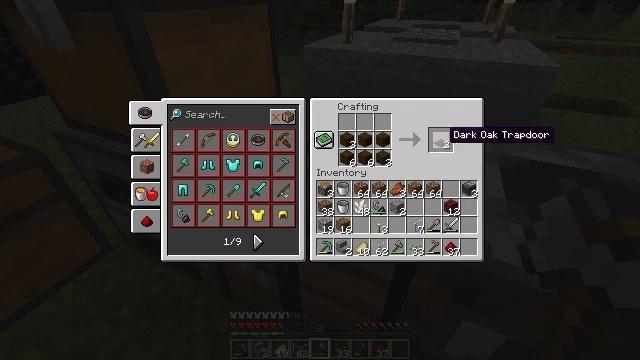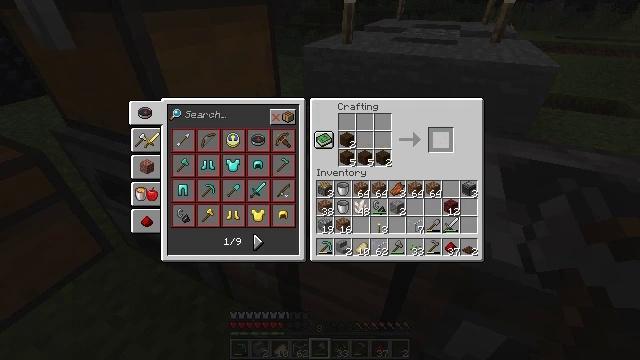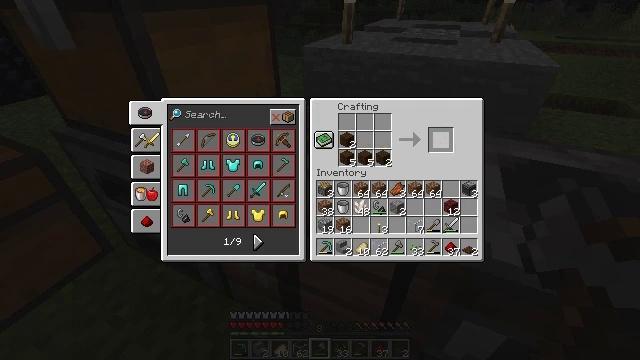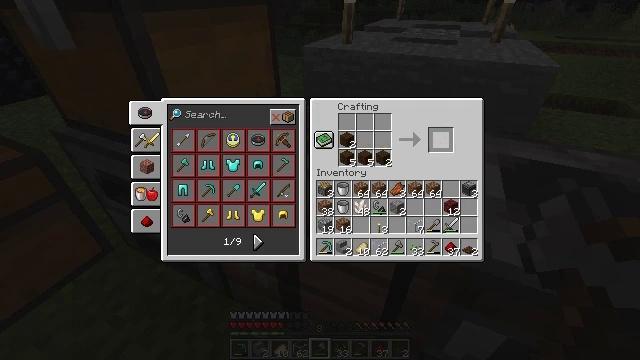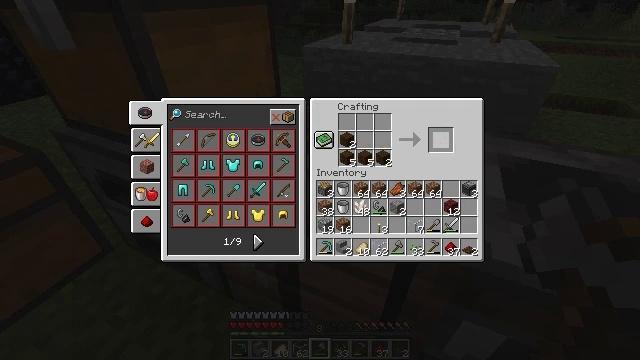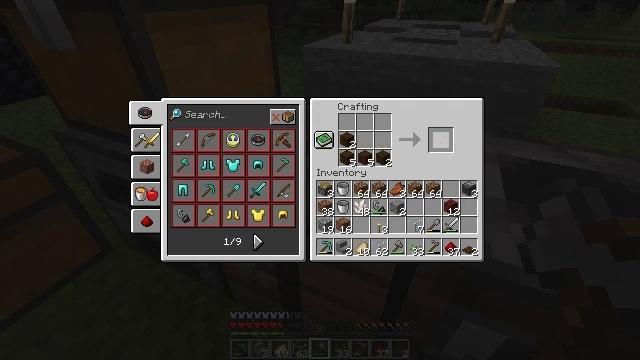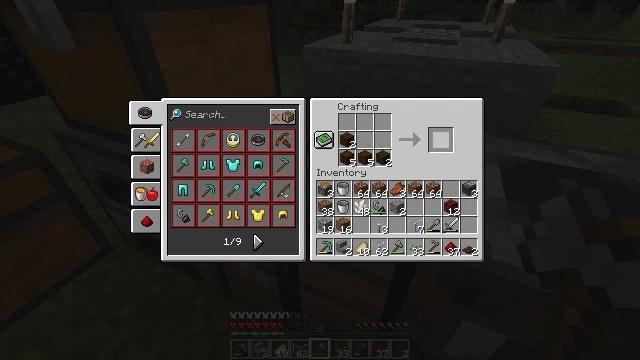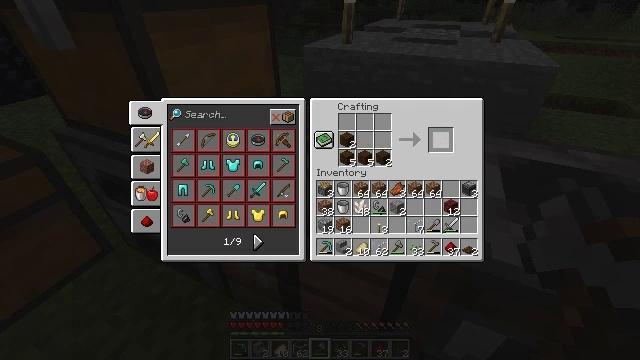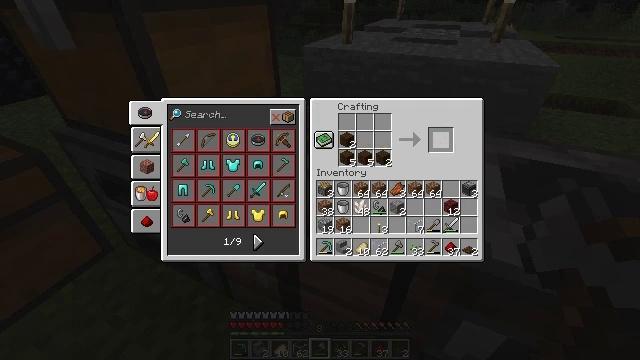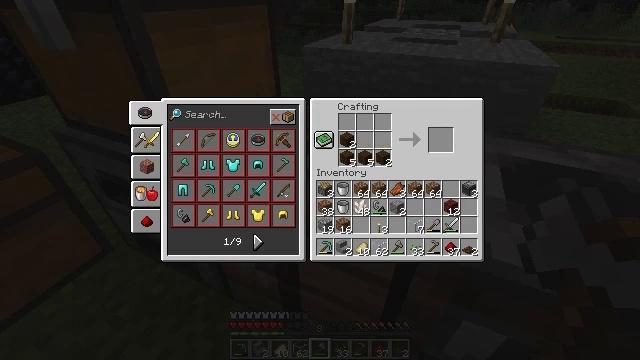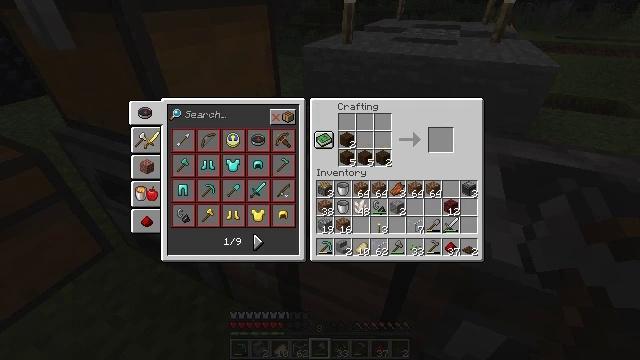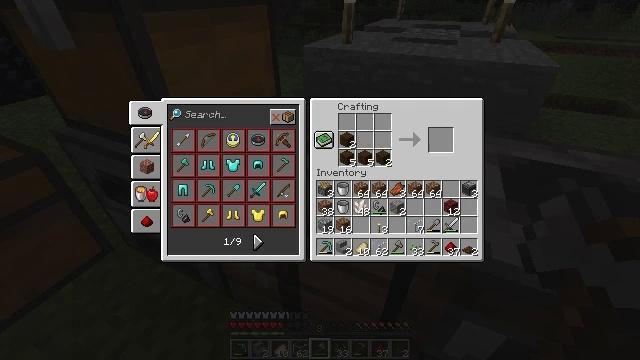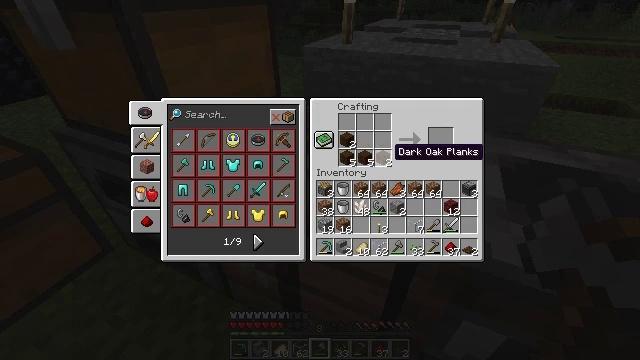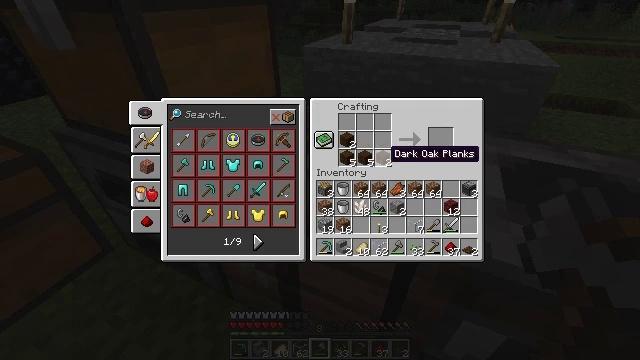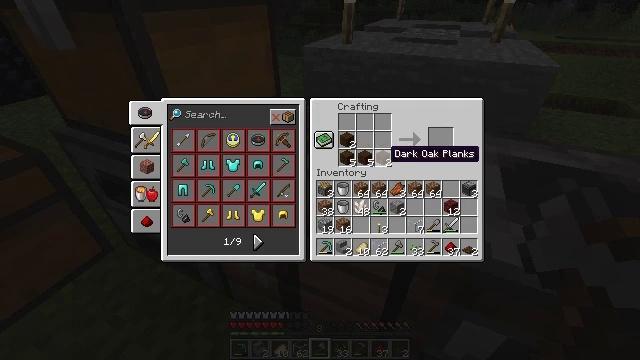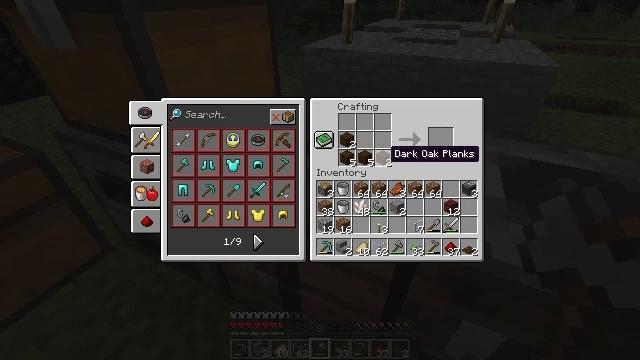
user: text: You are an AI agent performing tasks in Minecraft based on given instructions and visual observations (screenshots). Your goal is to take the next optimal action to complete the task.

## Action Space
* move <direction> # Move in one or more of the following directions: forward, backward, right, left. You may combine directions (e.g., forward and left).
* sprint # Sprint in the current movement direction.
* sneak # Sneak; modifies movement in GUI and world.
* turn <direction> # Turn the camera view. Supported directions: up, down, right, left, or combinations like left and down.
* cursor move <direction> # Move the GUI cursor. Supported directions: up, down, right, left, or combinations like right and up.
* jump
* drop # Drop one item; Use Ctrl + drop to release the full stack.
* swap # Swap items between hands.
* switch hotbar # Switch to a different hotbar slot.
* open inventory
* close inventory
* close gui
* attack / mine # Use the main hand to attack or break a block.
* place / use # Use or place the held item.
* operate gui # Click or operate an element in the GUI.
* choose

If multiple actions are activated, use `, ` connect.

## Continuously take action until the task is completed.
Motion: motion action
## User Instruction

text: Make a dark oak trapdoor.
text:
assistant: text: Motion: sneak, attack / mine
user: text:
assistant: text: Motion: sneak, attack / mine
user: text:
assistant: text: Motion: sneak, attack / mine
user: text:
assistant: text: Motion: sneak
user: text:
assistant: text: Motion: sneak
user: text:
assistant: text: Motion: sneak
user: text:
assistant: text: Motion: sneak
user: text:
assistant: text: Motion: sneak
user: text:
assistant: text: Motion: sneak, turn left
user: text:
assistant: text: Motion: turn left
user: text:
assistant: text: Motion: turn left
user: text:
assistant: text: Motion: turn left
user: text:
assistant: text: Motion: no_op
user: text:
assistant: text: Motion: no_op
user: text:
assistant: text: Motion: no_op
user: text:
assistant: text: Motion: no_op
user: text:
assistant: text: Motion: no_op
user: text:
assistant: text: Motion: no_op
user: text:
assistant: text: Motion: no_op
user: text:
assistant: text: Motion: no_op
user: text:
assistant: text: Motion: no_op
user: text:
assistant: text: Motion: no_op
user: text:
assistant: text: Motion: no_op
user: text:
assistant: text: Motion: no_op
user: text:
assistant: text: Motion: no_op
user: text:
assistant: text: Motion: no_op
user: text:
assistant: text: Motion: turn left
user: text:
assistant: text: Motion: turn left
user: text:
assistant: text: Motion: no_op
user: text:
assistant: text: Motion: no_op